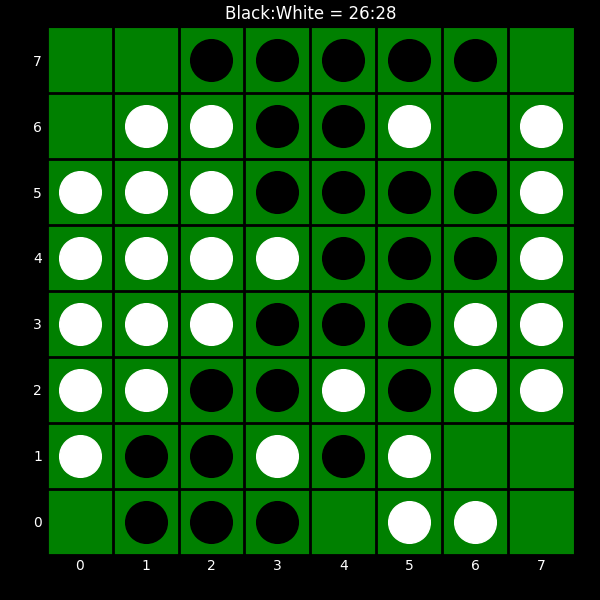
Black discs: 26
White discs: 28